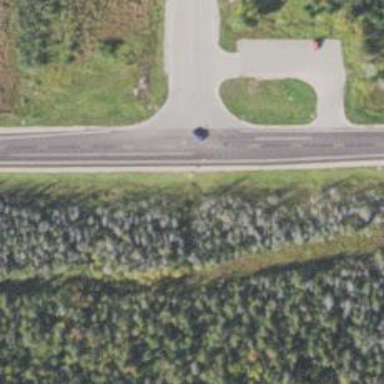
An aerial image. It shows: Asphalt road classified as trunk highway.